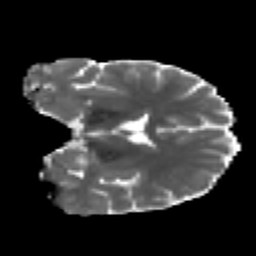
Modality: MD
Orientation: coronal
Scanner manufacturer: ge
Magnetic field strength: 3 T
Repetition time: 7.98 s
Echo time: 0.0701 s